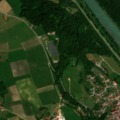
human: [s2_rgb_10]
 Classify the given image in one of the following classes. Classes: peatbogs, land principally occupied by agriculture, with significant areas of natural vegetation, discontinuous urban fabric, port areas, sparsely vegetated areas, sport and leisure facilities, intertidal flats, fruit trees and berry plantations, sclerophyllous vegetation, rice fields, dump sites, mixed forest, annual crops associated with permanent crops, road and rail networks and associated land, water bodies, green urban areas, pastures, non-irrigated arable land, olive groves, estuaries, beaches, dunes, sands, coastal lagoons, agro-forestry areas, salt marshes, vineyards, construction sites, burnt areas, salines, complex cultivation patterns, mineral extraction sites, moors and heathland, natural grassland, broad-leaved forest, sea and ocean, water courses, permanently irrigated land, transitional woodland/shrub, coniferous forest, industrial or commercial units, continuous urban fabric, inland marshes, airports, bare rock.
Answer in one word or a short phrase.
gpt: discontinuous urban fabric, pastures, broad-leaved forest, water courses